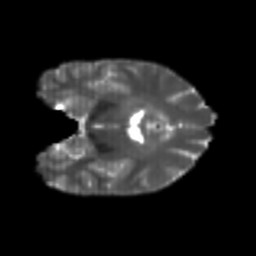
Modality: T2w
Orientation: coronal
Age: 20
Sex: female
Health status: healthy
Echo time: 0.074 s